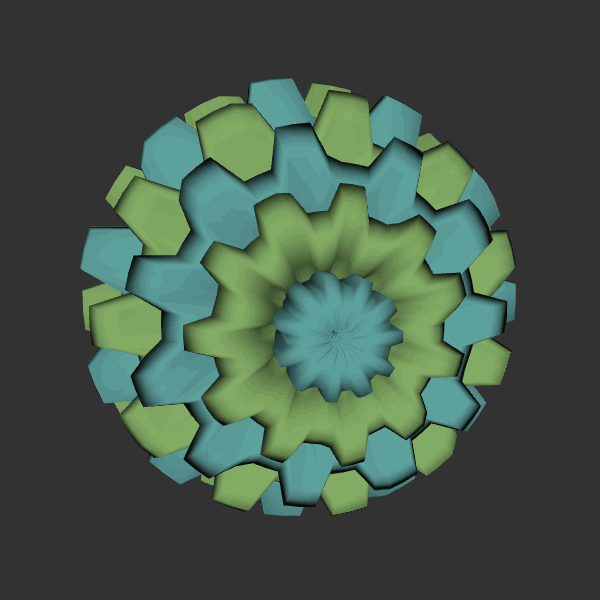
Background: dark